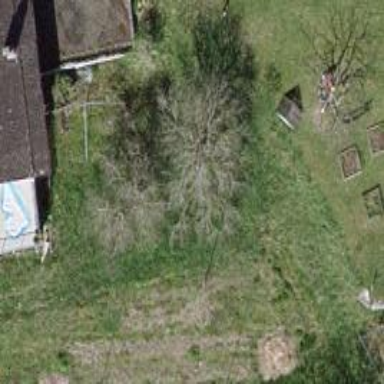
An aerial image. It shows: Beautiful tree in nature.